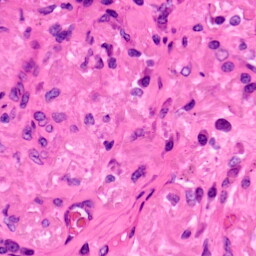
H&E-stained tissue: Lung